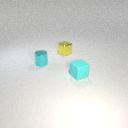
small cyan rubber cube to the right of small cyan metal cylinder